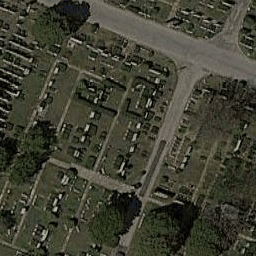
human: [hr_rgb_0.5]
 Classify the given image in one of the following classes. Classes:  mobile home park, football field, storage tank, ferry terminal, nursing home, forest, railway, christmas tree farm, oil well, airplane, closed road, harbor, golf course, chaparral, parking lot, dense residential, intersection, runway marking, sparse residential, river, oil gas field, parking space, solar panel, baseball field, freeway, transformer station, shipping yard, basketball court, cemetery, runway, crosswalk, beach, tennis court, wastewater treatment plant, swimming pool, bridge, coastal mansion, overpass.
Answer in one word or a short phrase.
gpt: cemetery